Question: I am trying to find the that by applying some CSS rules has been shifted off the viewport. Difficult to explain in words, here is a visual example:

: Viewport
: '<div>' with a 'background-image'
: '<div>' containing an '<a>'
When I do 'getBoundingClientRect' of the '<div>' with the 'background-image', I get '0px 0px'. It makes sense, because the container is within the viewport, and it starts at the very top and left.
However, '<div>' (and it could have been shifted to the top too), and therefore the coordinates should differ from the ones from the '<div>'. So my question is:
How would I (I don't want to change) How can I find the coordinates of the green point in any page that is facing this situation? I mean, the browser must have known how many pixels it needs to cut the 'background-image', right?
I am currently using Javascript to access the Web/Dom API. I am willing to use anything (undocumented maybe?) to achieve this.
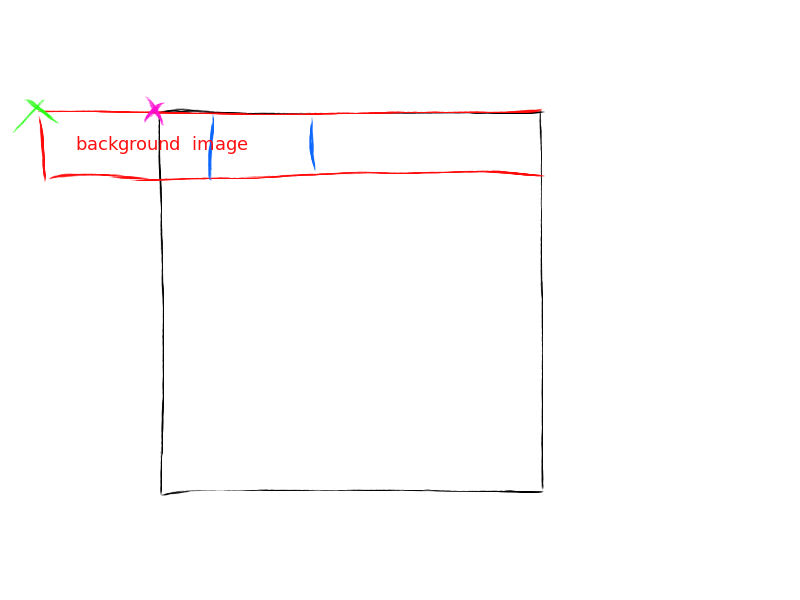
Answer: Here is a solution to your problem that works on modern browsers.
'''
var testNode = document.getElementById('test');
var testBackgroundPosition = getComputedStyle(testNode,null).backgroundPosition.replace(/px/g,'').split(' ');
'''
As you can see from the following page not all web browsers support this method.
<URL>
There is no answer to the "<URL>" question yet and I don't know another solution to this problem.
Without getComputedStyle() there is no reasonable way of getting the current style settings for an element since that requires going through all of the included CSS. It is possible but involves CPU intensive code. If you were to go that direction you will be able to create a temporary div inside the existing div with relative positioning, possibly setting top and left, or margins, to the values from the background position and then calculate where the div's clientTop and clientLeft ends up which may work in some cases.